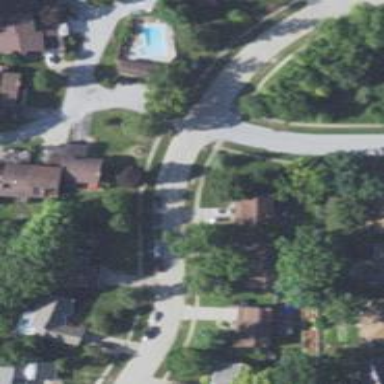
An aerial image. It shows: Unmarked crossing on footway.